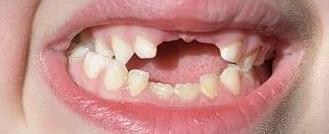
Condition: hypodontia